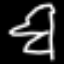
Label: leaf